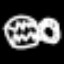
Label: donut